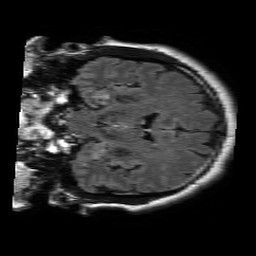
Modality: FLAIR
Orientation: coronal
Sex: male
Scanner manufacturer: philips
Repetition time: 11 s
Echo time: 0.125 s